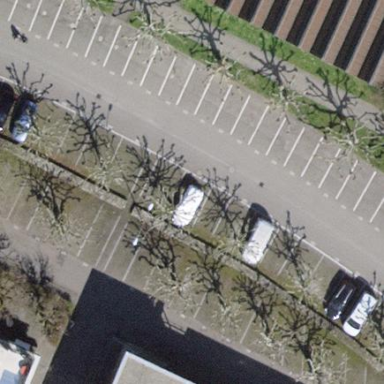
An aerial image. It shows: Parking available on the street side.